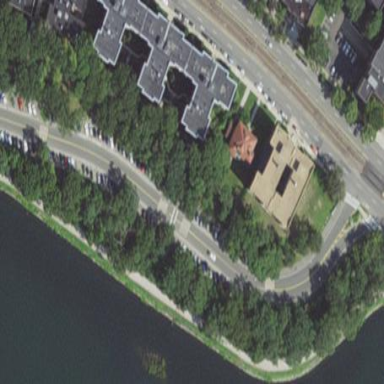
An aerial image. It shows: Street side parking area.